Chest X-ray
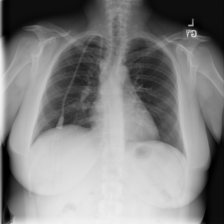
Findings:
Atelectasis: negative
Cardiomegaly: negative
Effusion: negative
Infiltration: negative
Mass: negative
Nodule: negative
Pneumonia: negative
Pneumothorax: negative
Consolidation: negative
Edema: negative
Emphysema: negative
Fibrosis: negative
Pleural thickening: negative
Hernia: negative